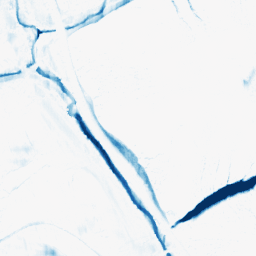
Category: morphological
Decomposition family: morphological_ellipse
Decomposition parameters: operation: closing
width: 20
height: 5
Upsampling method: bicubic
Upsampling parameters: scale: 2
Upsampling scale: 2